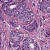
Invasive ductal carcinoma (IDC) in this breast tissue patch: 1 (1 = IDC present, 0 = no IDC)